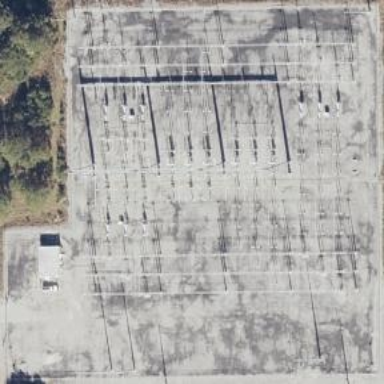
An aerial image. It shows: Fenced power substation at the transmission level.